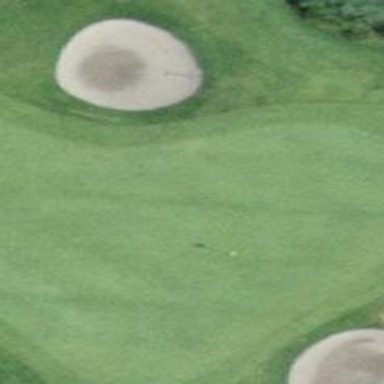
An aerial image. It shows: View of golf hole.